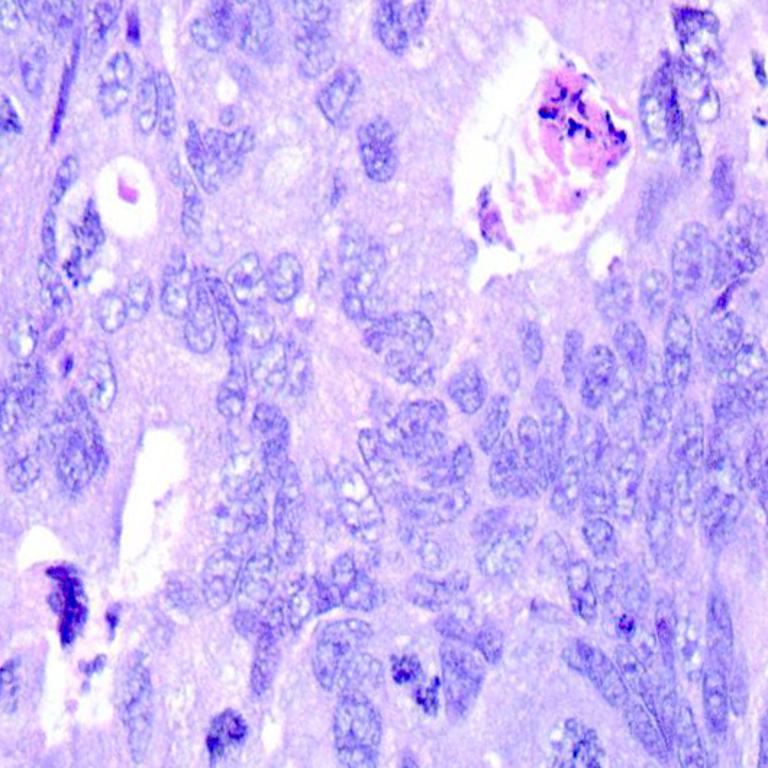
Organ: colon
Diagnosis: adenocarcinomas